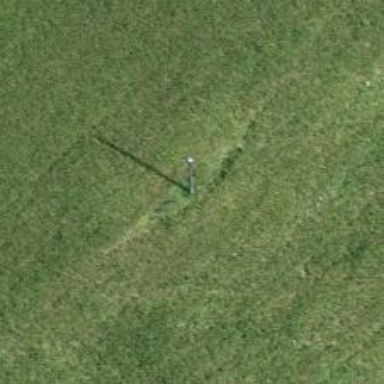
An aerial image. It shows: Power pole.